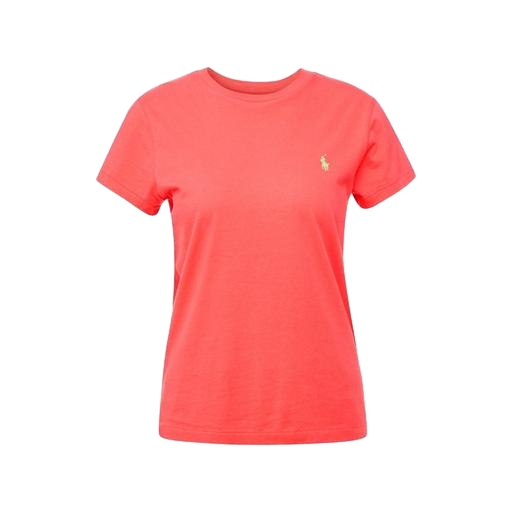
pink pima logo tee, red prince fox solid slim crew tee, pink short-sleeve tee, white background